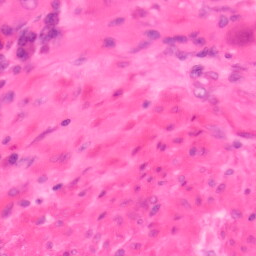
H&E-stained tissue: Colon